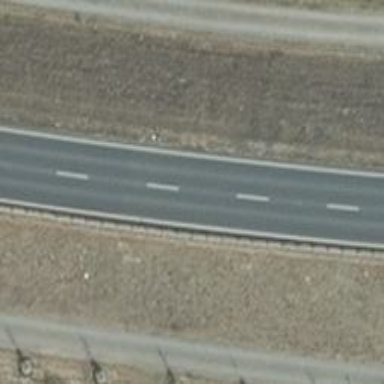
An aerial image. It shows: Asphalt road with primary designation. It has embankment and is classified as motorroad.